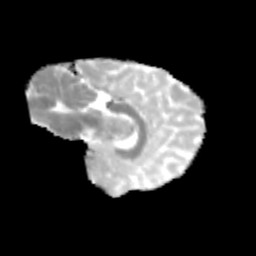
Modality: MD
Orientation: sagittal
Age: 12
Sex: female
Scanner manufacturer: siemens
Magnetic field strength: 3 T
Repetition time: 3.8 s
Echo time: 0.07 s